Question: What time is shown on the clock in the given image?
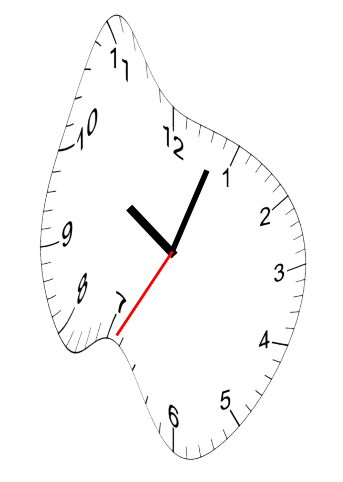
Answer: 10:03:35